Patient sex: M
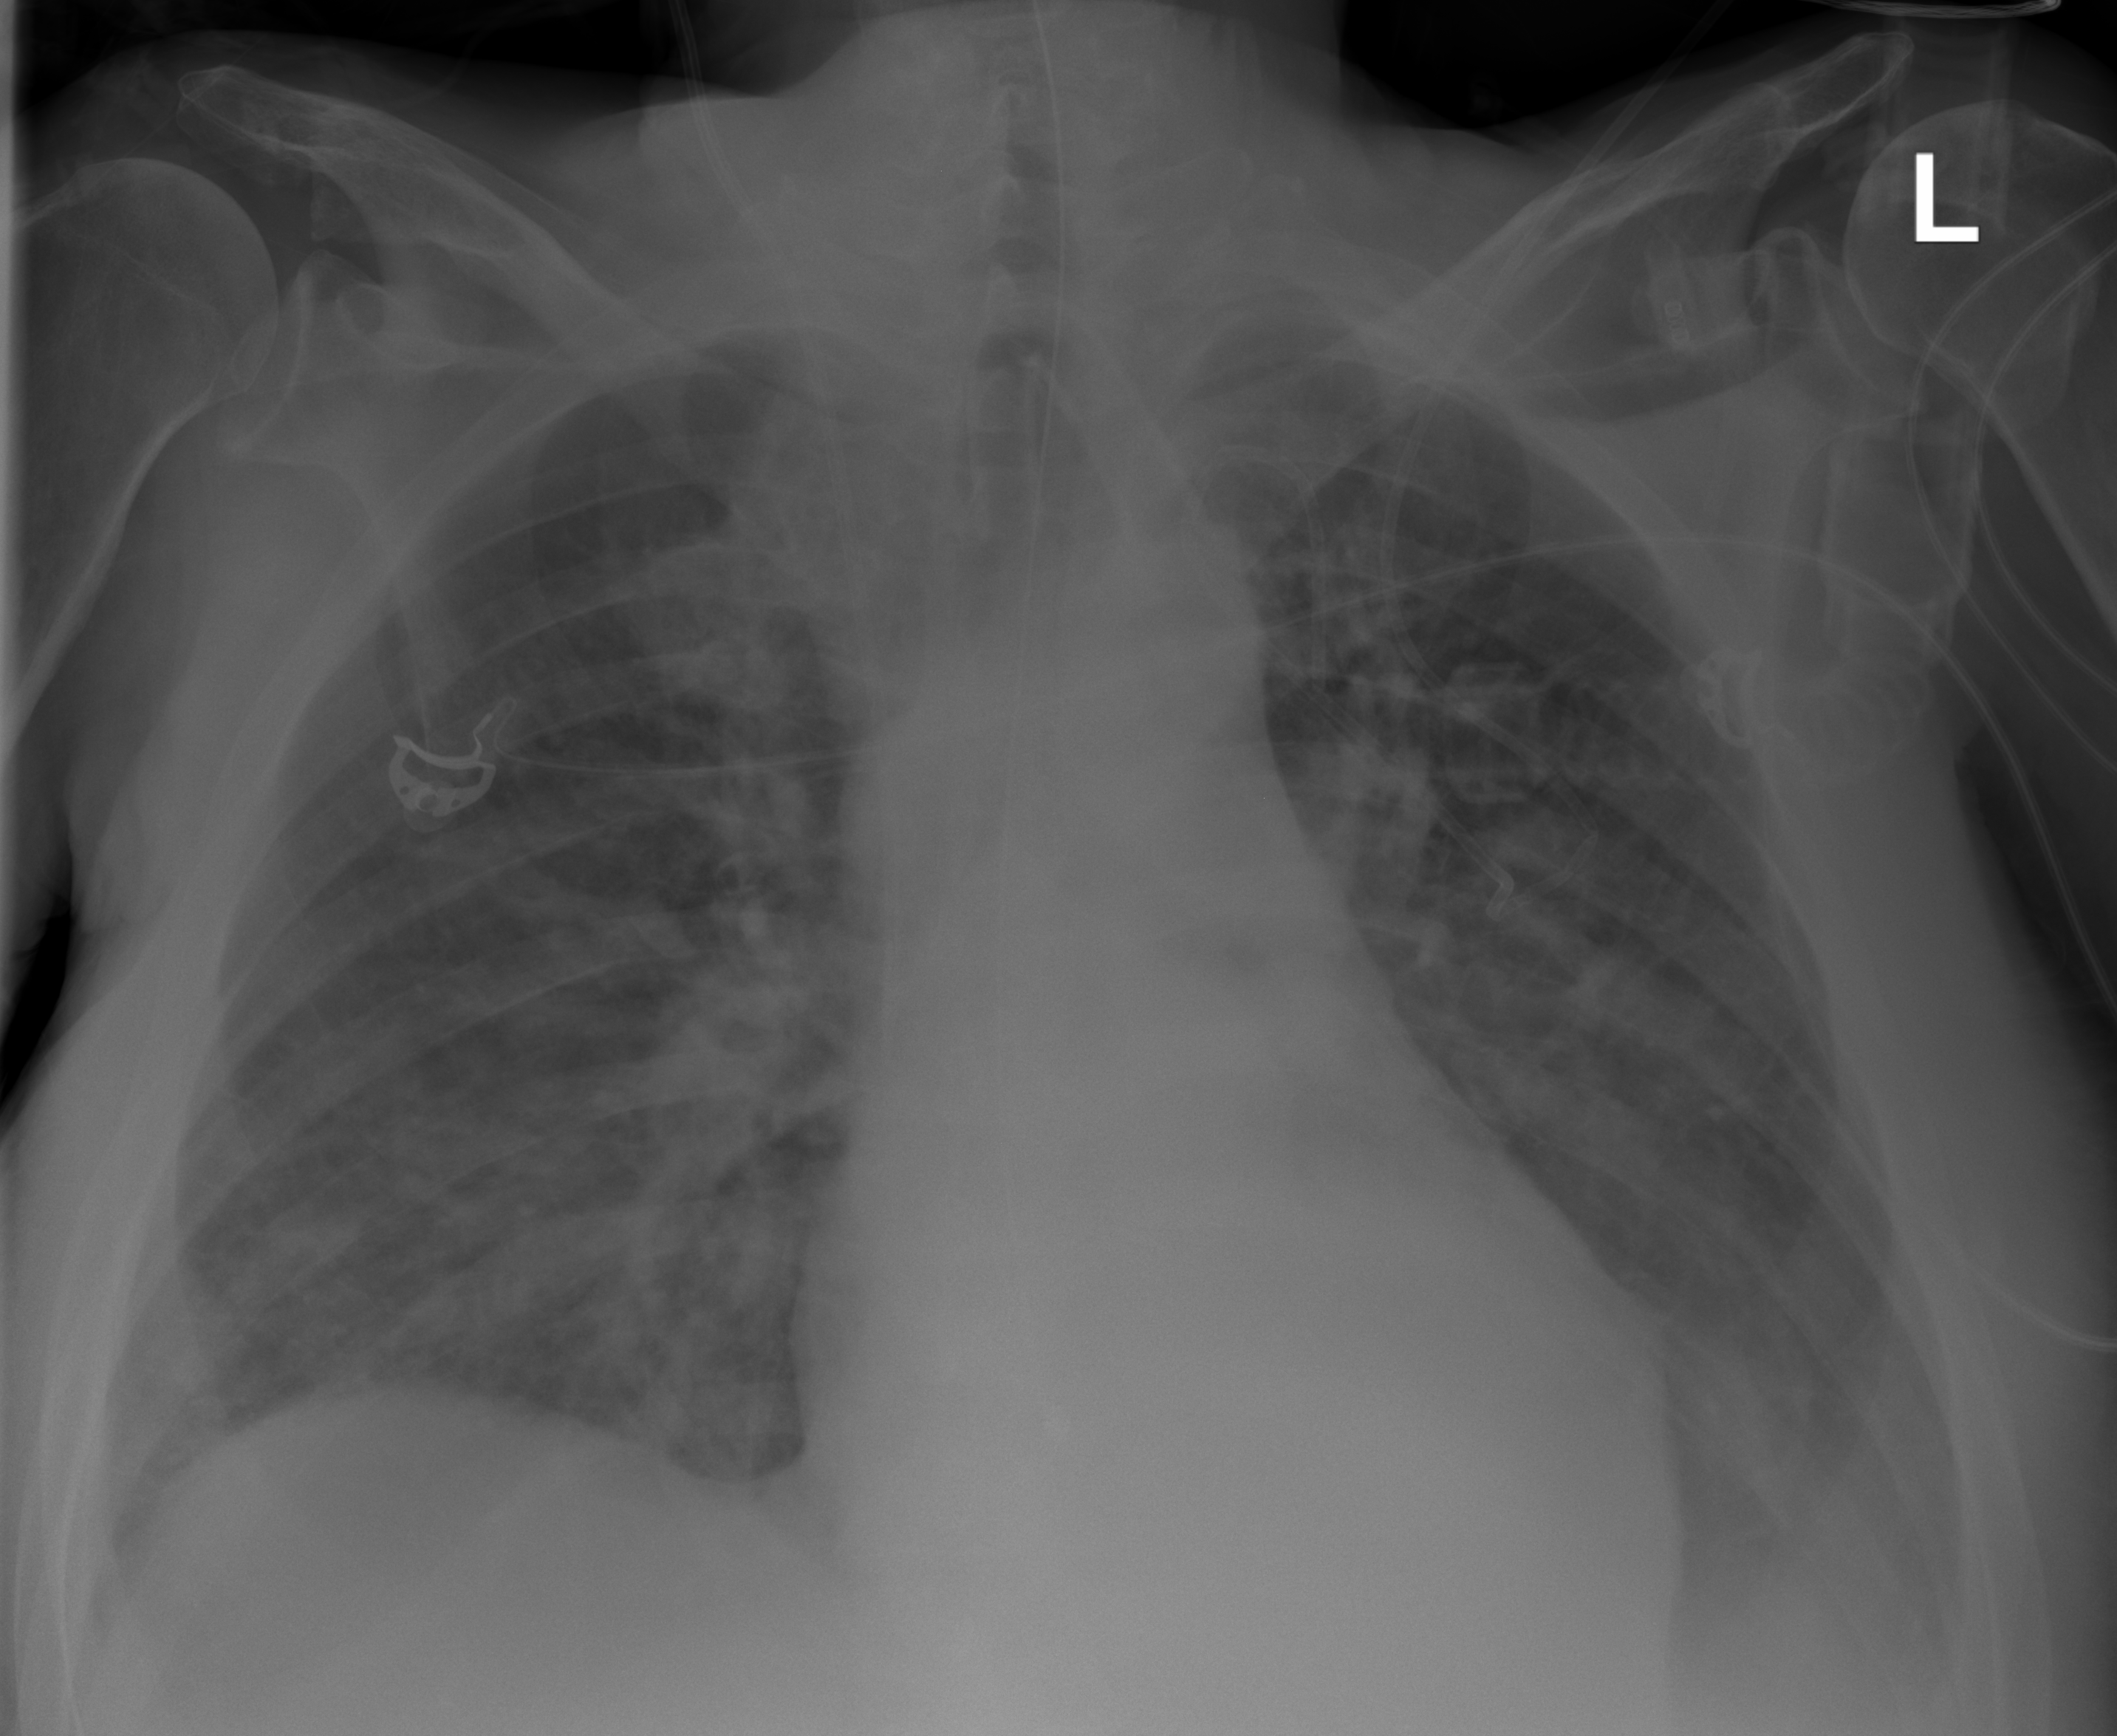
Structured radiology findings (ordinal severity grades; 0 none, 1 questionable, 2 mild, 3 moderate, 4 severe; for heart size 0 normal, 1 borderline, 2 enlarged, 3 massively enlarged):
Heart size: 1
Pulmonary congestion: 3
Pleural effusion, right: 0
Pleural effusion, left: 2
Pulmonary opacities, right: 2
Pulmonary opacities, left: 2
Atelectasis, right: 0
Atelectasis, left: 2